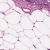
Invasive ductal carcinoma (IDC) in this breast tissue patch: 0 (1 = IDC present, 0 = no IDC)